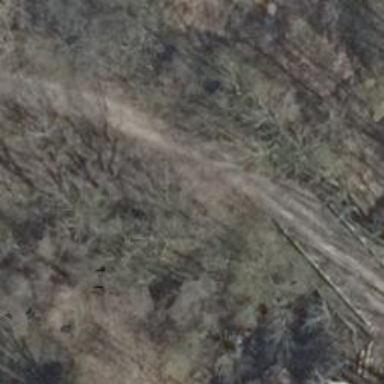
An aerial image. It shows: Unclassified road.